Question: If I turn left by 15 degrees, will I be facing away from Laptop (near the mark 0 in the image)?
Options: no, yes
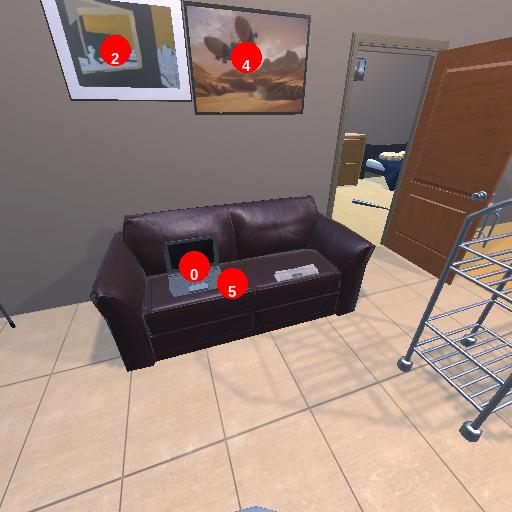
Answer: no